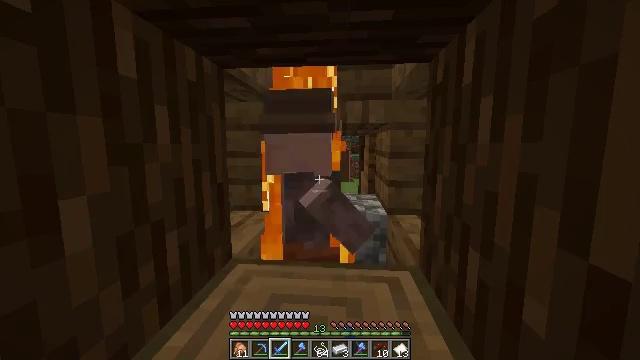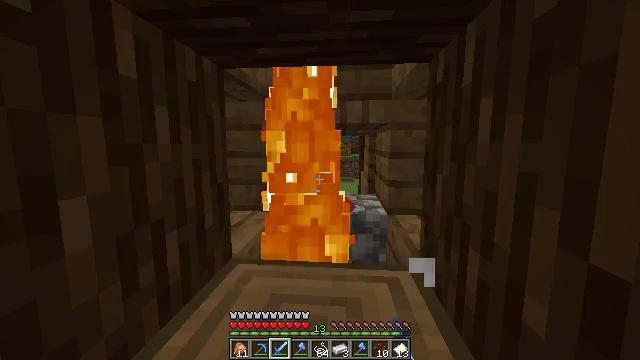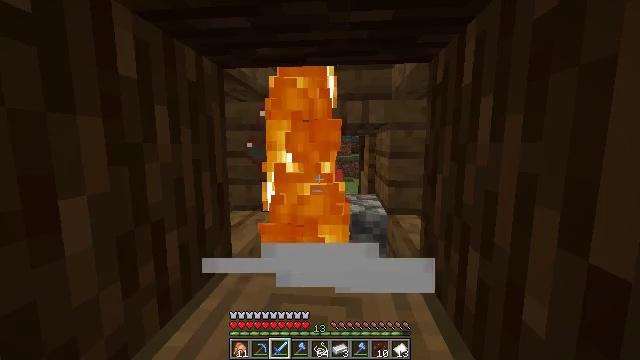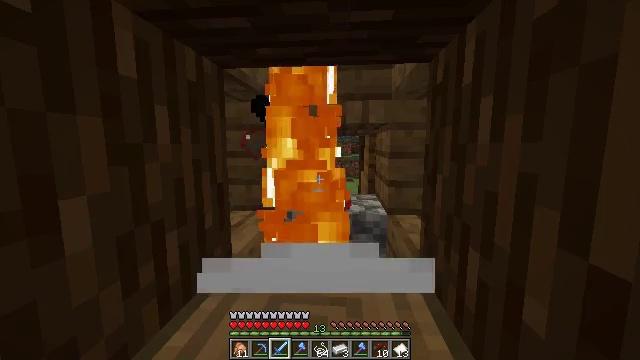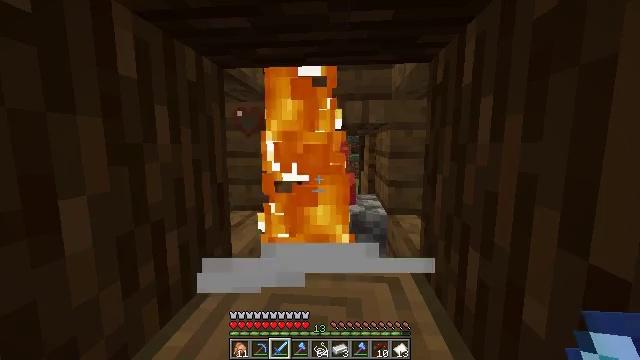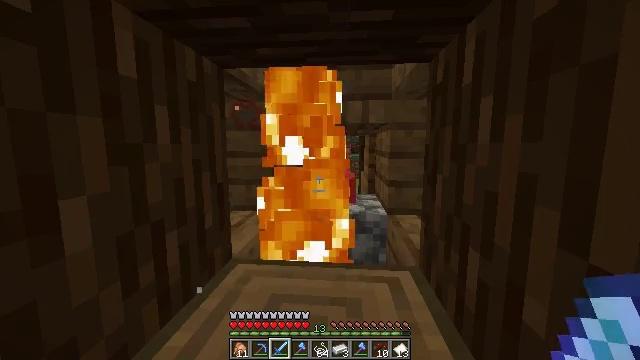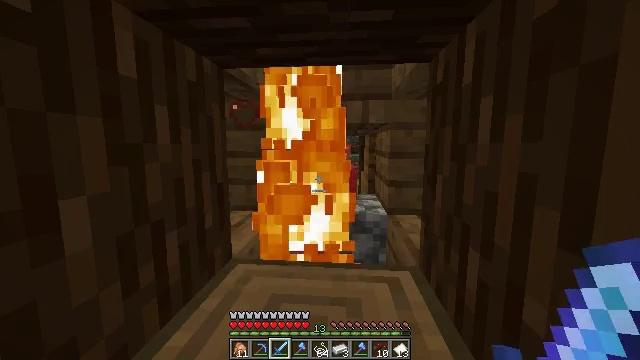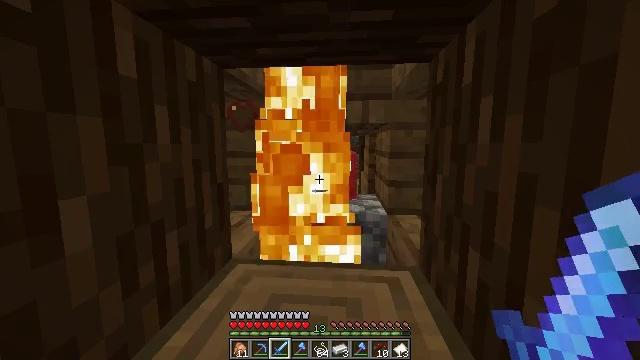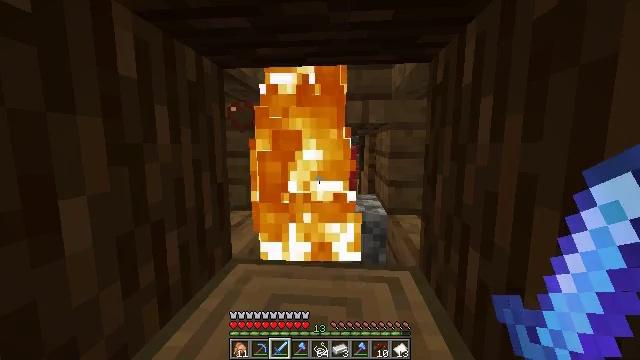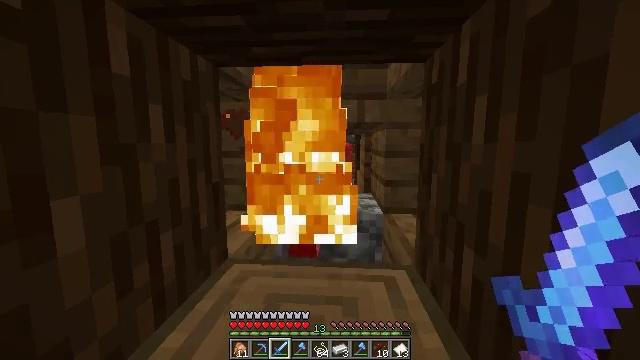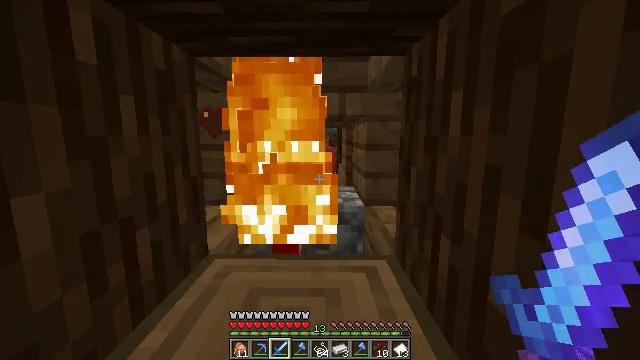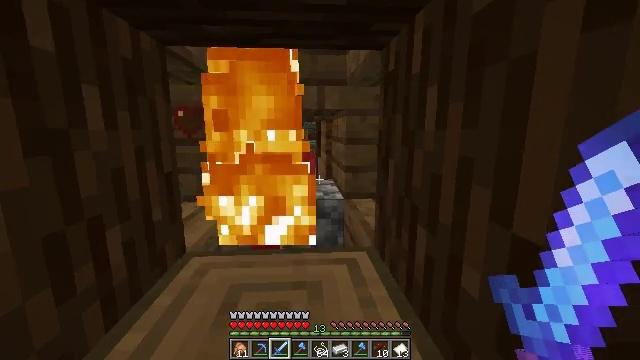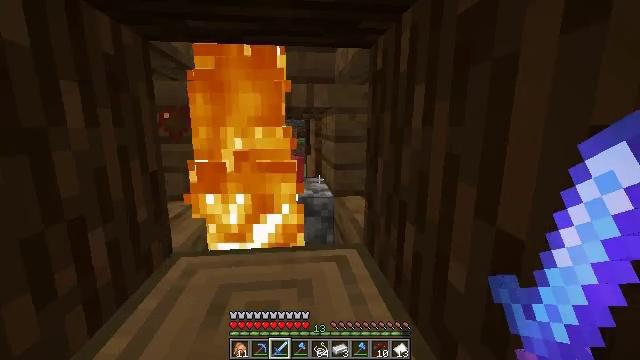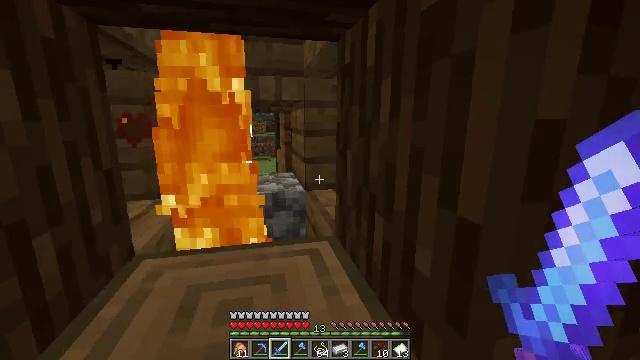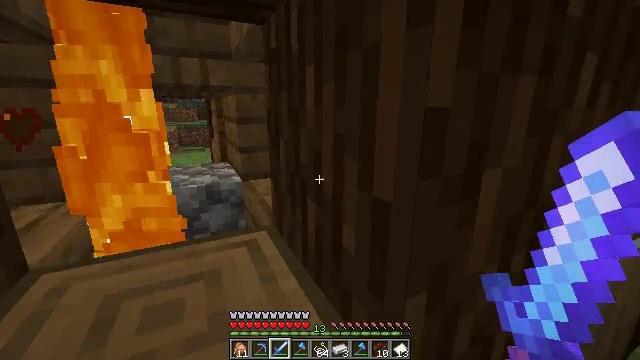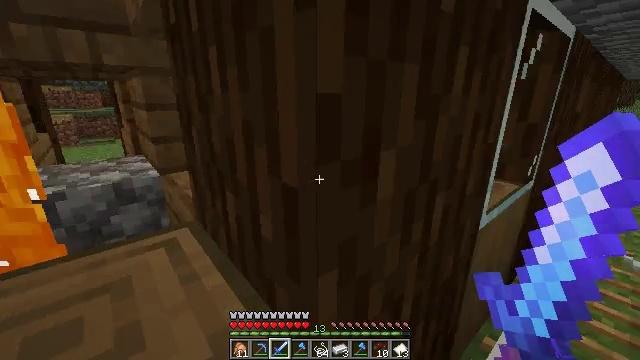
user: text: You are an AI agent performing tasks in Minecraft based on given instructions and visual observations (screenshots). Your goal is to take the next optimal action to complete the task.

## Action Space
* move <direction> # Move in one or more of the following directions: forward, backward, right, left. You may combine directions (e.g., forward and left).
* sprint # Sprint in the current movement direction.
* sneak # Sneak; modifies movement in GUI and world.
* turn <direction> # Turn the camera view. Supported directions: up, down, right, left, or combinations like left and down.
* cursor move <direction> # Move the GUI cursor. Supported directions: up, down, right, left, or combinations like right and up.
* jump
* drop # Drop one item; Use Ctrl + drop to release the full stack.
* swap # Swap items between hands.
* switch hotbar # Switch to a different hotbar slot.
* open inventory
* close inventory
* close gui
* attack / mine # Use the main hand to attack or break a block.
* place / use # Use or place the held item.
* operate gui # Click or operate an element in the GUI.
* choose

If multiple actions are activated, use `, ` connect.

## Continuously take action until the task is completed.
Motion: motion action
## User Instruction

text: Destroy the glass.
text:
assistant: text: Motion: attack / mine
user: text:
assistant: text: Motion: attack / mine
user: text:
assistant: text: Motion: attack / mine
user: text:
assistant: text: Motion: attack / mine
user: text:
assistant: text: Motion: attack / mine
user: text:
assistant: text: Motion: no_op
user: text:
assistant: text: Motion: no_op
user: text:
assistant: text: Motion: no_op
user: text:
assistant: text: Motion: no_op
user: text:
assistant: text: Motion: turn right and down
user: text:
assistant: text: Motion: turn right and down
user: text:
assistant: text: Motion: turn right
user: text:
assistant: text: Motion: turn right and down
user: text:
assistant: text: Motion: move right, turn right and down
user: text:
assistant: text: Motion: move right, turn right and down
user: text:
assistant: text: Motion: move right, turn right and down
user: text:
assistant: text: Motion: move right
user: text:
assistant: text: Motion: move right
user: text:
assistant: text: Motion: move right
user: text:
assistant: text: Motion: move right, turn left
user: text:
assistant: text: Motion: move right, turn left
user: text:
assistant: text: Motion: turn left and up
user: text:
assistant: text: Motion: turn left and up
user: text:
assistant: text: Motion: move forward, turn left and up
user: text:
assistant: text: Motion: move forward, turn left and up
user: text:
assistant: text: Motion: move forward, turn left
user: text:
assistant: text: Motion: move forward
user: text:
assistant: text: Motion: move forward
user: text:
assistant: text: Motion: no_op
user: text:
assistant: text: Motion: attack / mine